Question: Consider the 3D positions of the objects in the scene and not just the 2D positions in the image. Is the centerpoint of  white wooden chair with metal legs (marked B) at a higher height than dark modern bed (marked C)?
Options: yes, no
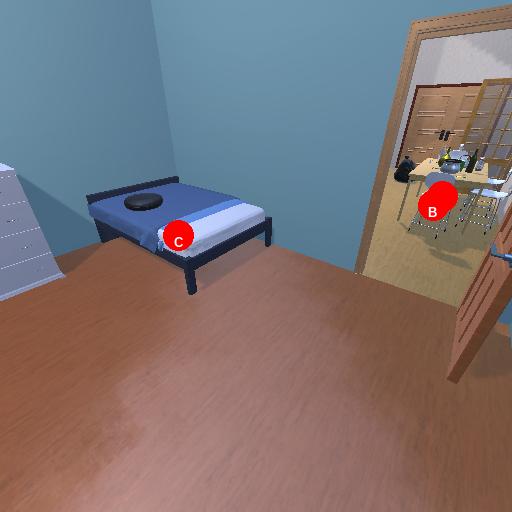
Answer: yes